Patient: sex F, age 47
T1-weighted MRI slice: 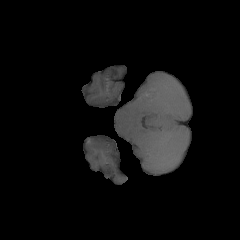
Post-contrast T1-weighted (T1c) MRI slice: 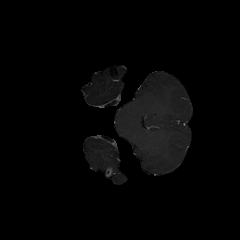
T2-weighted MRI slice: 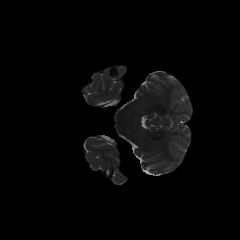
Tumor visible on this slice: no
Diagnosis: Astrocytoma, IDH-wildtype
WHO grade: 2